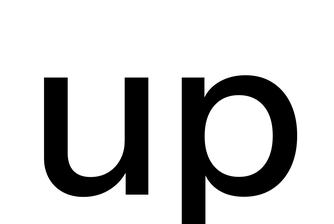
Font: InstrumentSans_Medium